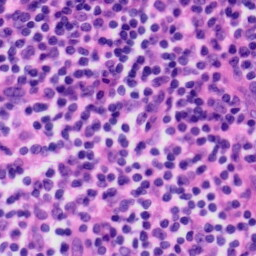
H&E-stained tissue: Tonsil